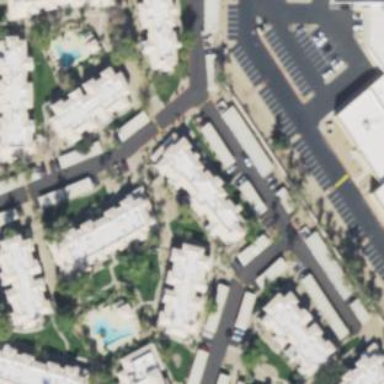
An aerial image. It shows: View of apartment building.